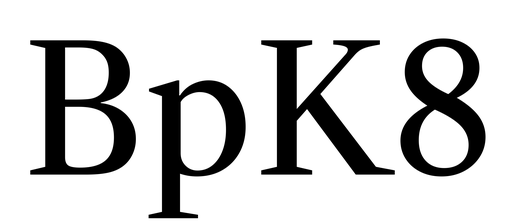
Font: LibreCaslonText_Regular